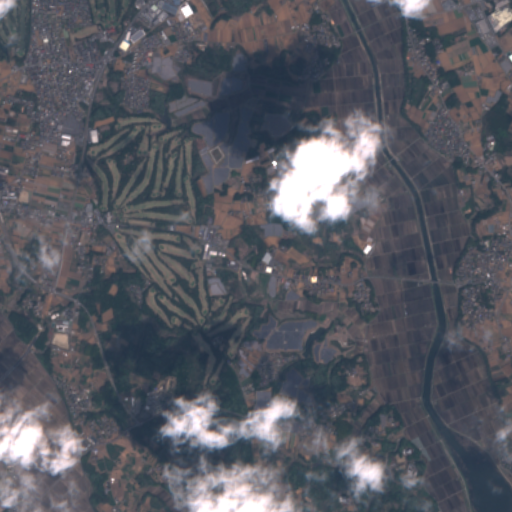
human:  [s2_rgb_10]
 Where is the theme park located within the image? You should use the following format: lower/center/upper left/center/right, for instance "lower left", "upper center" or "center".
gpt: The theme park is located in the lower left of the image.
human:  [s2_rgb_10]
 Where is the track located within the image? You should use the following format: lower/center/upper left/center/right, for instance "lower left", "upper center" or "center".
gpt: The track is located in the lower left of the image.
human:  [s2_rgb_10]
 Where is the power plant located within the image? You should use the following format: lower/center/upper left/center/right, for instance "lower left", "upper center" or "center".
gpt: There is no power plant in the image.